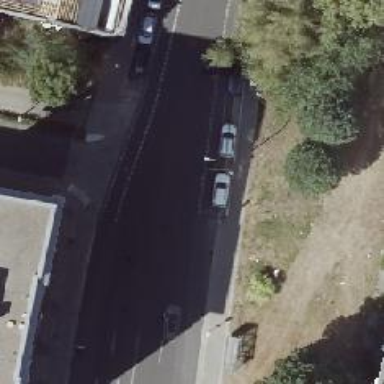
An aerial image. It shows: Tertiary road with asphalt surface and sidewalks on both sides.